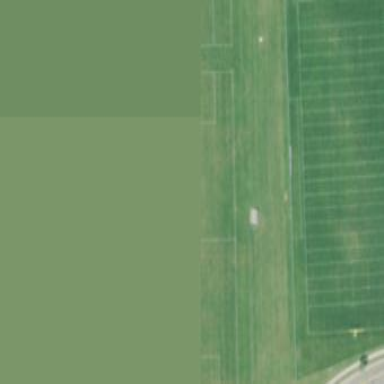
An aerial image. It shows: Soccer pitch for leisureland activities.